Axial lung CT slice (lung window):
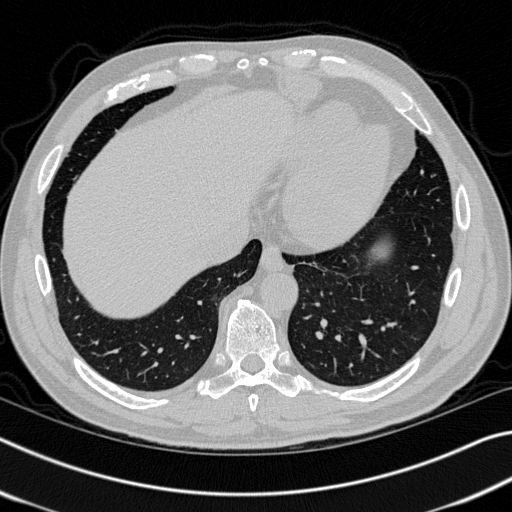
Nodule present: no